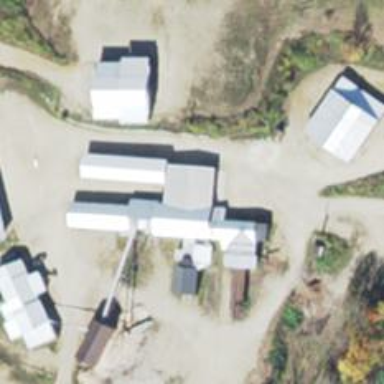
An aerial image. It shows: Sawmill crafting area.